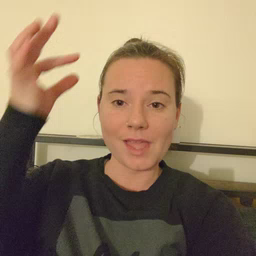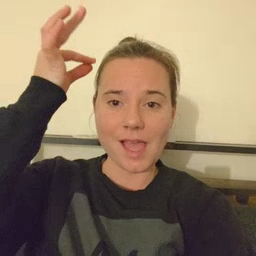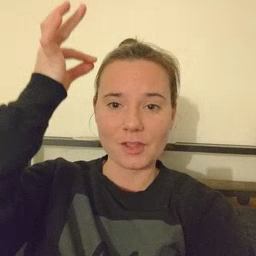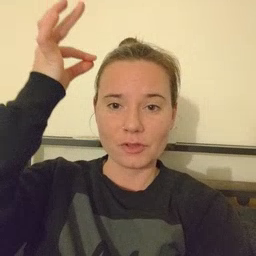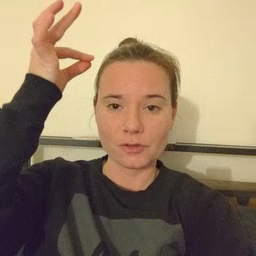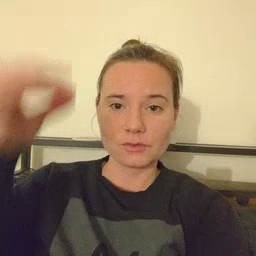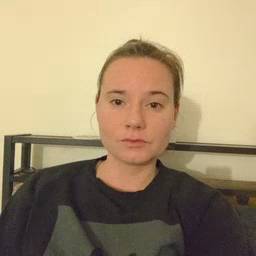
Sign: hair